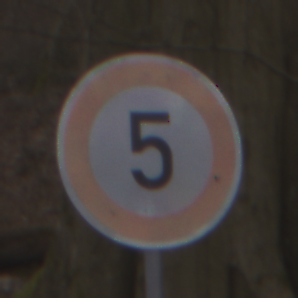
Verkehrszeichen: Geschwindigkeit5
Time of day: MorningAfternoon
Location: Outdoor (Nature)
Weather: Overcast
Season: Autumn
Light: Natural